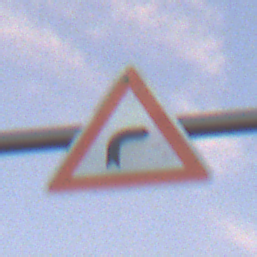
Verkehrszeichen: KurveRechts
Umgebung: Outdoor, RoadRail
Tageszeit: SunriseSunset
Wetter: PartlyCloudy
Licht: Natural
Jahreszeit: NotSpecified
Kontrast: LowContrast